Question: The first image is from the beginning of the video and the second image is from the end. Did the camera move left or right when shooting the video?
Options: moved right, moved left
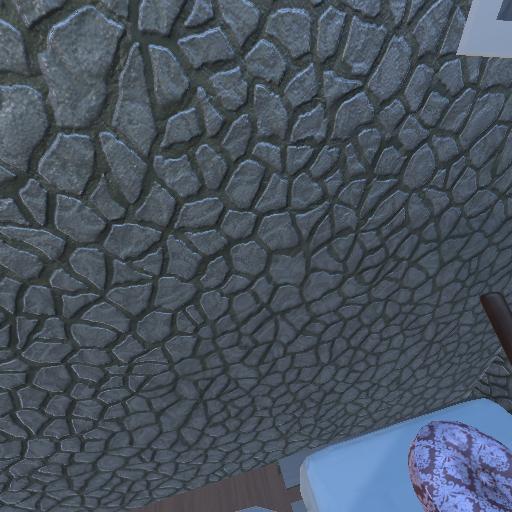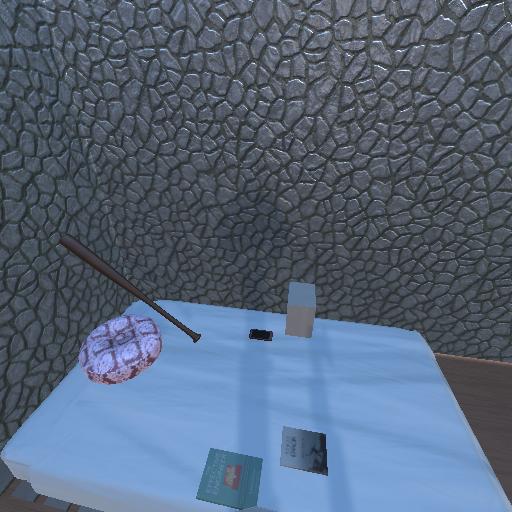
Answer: moved right